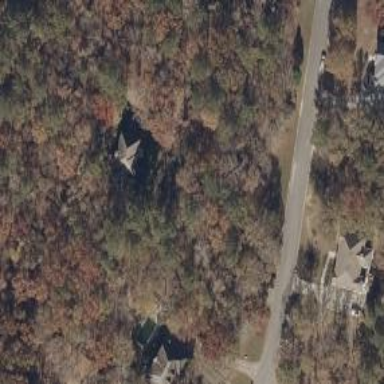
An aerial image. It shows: Driveway.